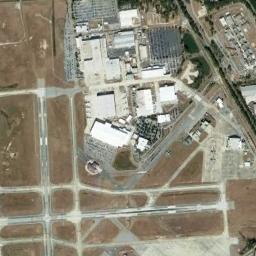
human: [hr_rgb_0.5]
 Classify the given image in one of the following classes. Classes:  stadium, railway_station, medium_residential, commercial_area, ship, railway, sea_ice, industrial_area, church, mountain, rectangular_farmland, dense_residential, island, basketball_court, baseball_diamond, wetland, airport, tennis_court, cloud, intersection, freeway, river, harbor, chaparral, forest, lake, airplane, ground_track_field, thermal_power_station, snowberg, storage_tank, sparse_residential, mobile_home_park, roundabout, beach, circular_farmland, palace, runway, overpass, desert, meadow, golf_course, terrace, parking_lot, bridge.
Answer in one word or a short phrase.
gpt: airport